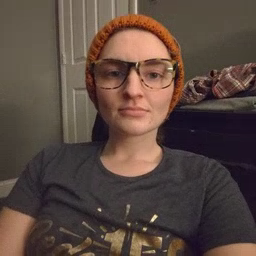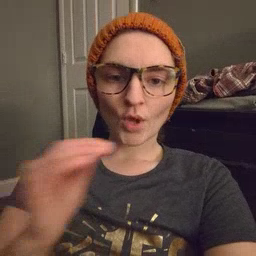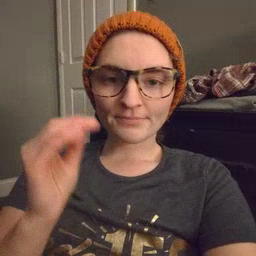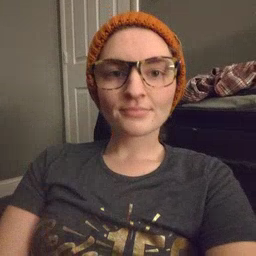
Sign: kiss